Group 1:
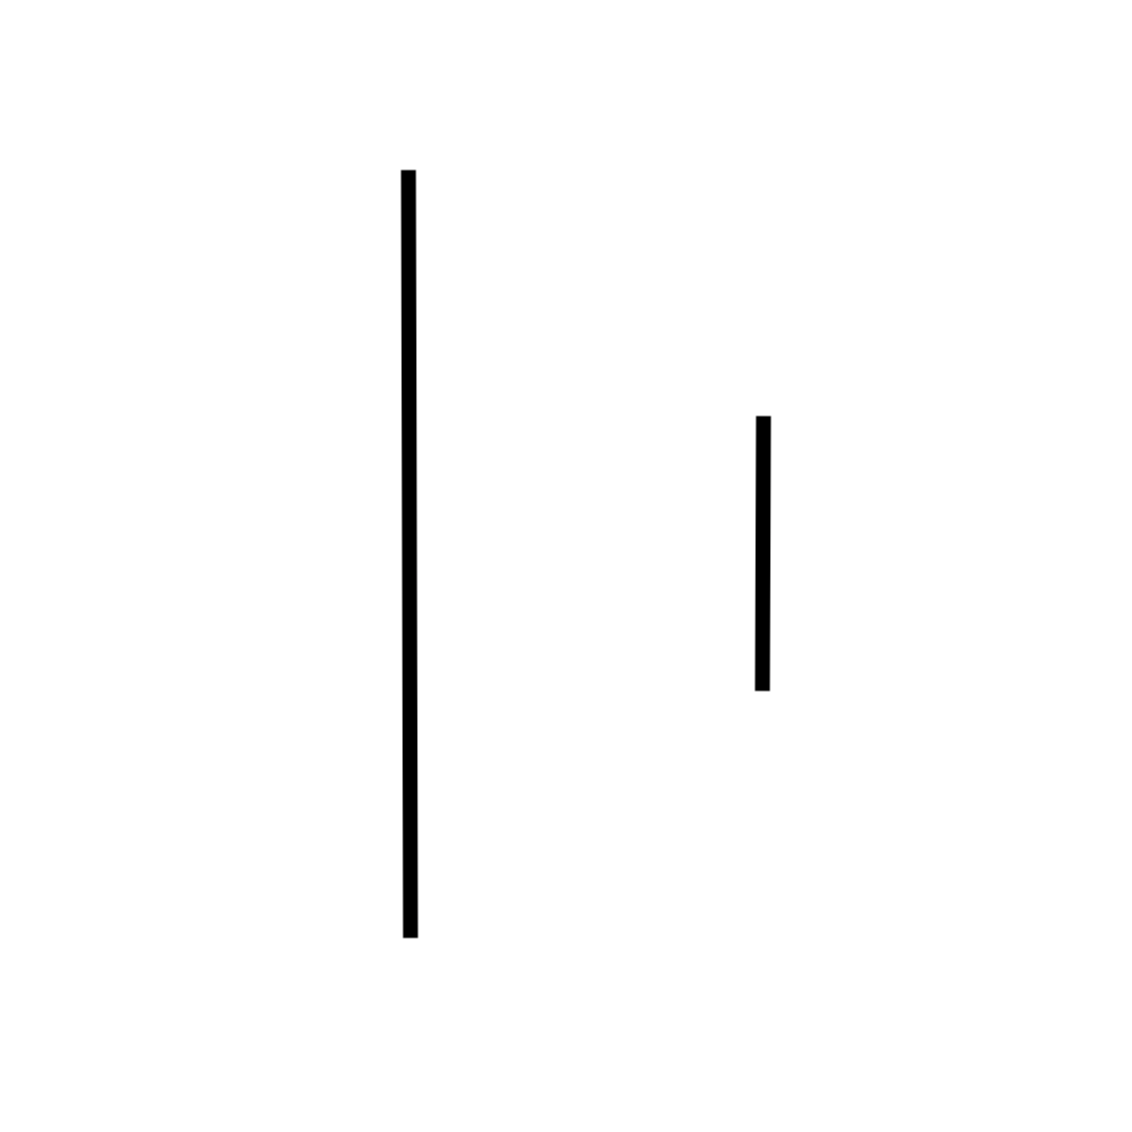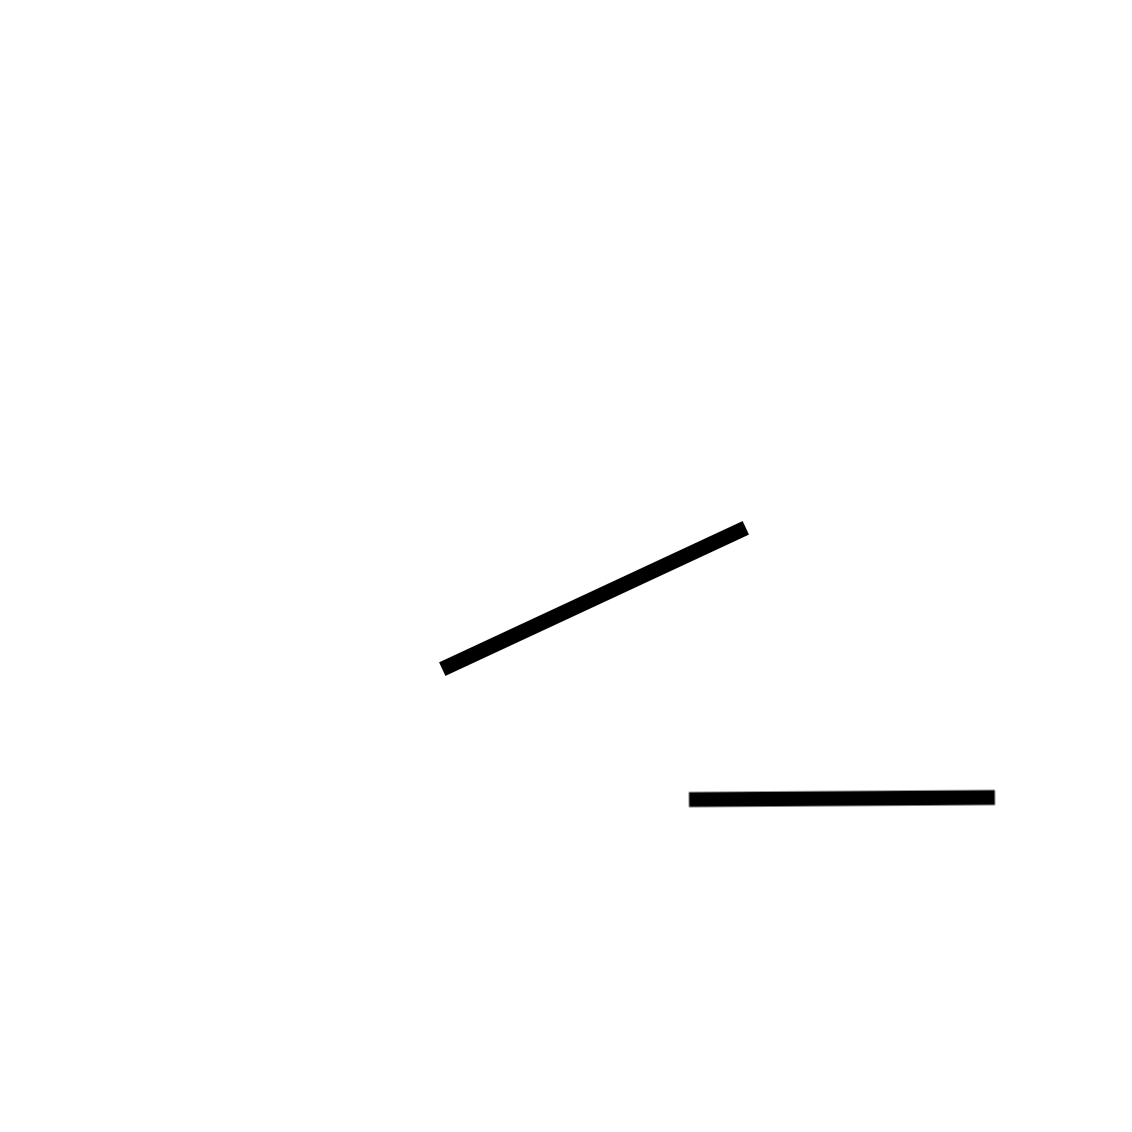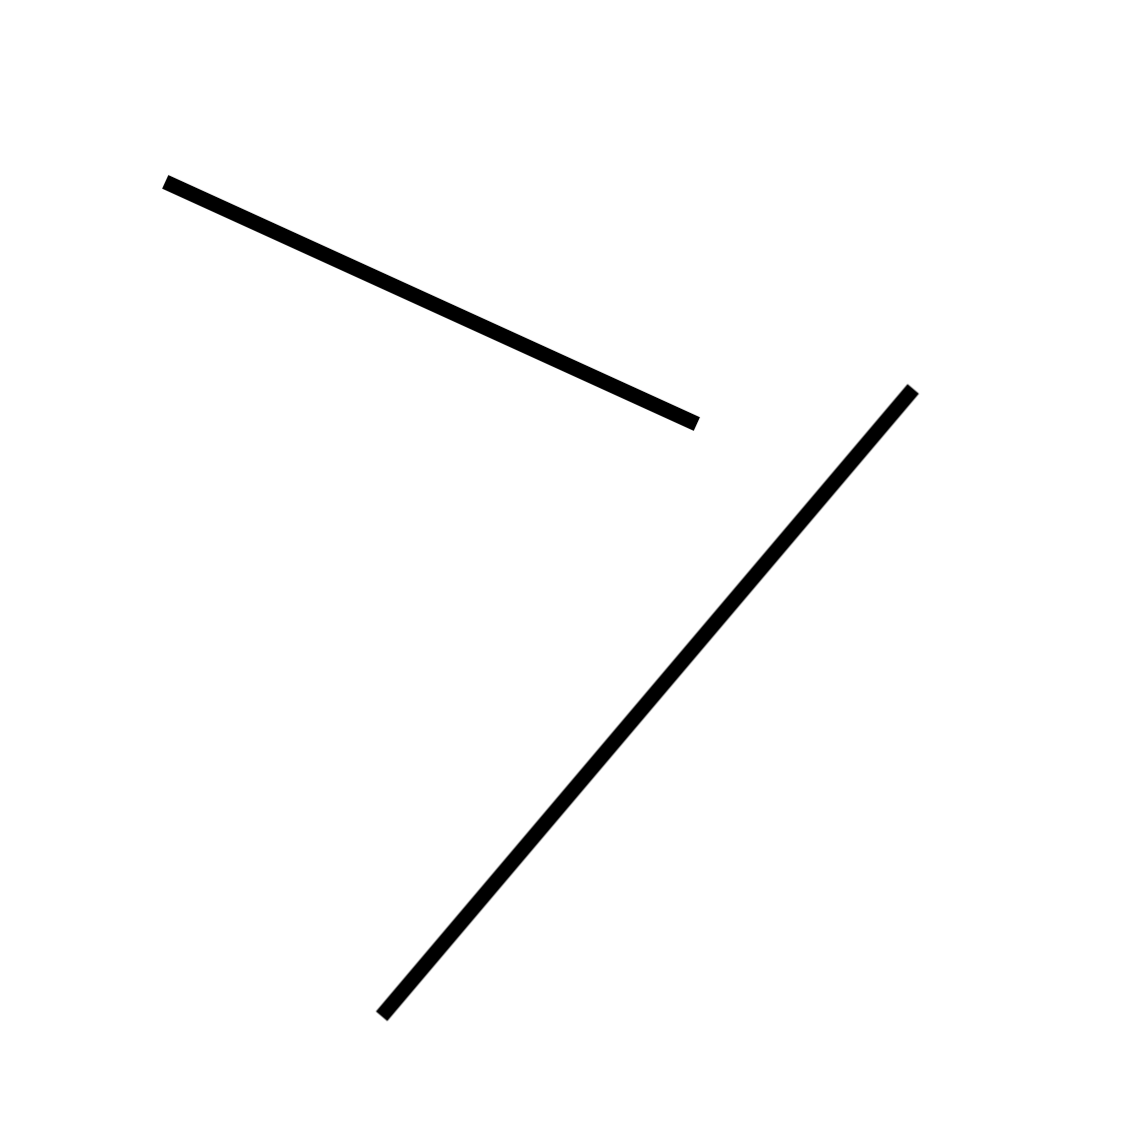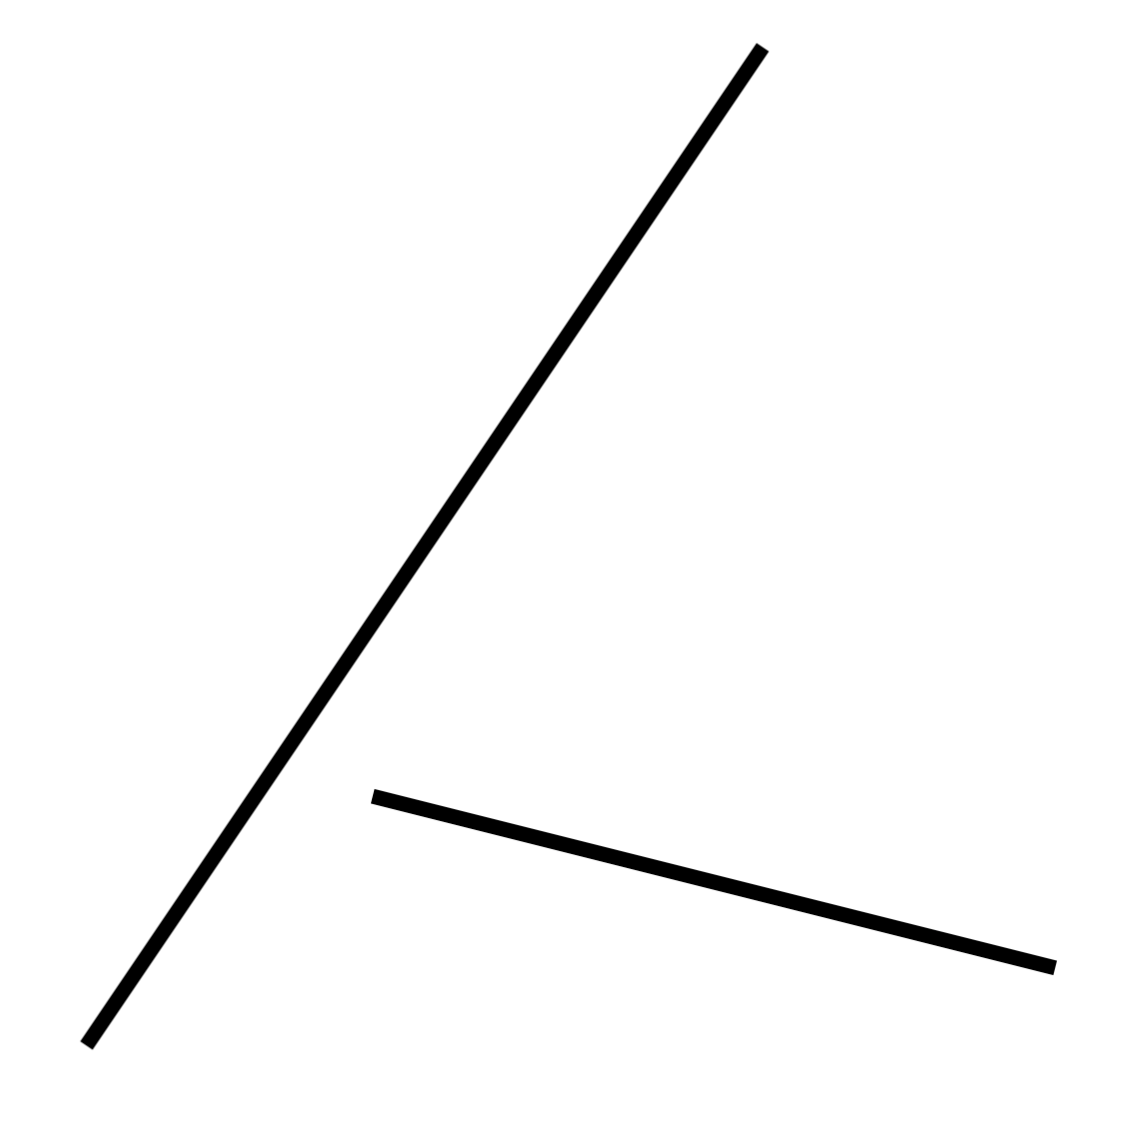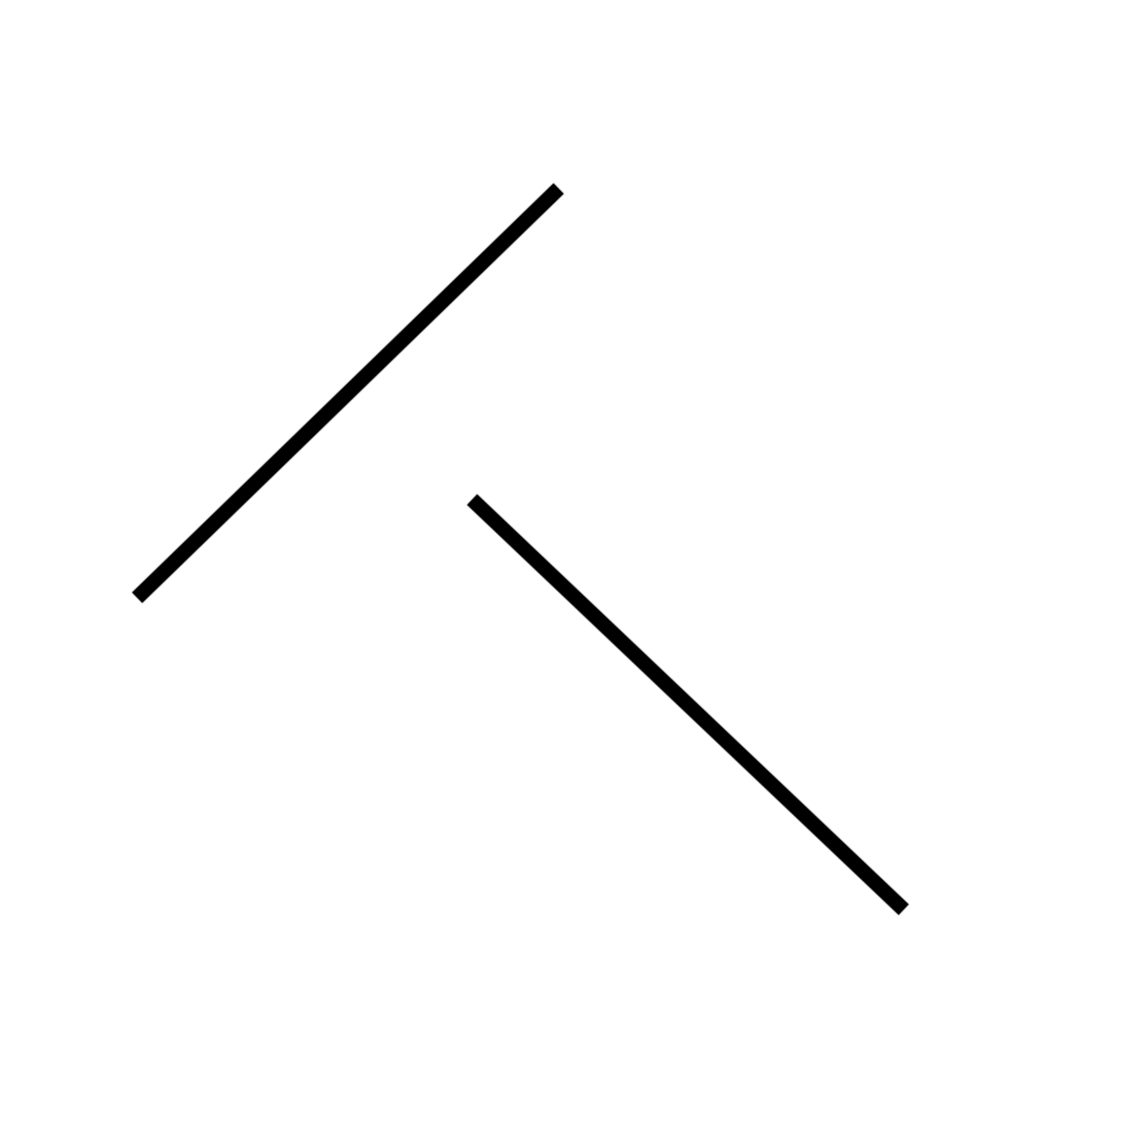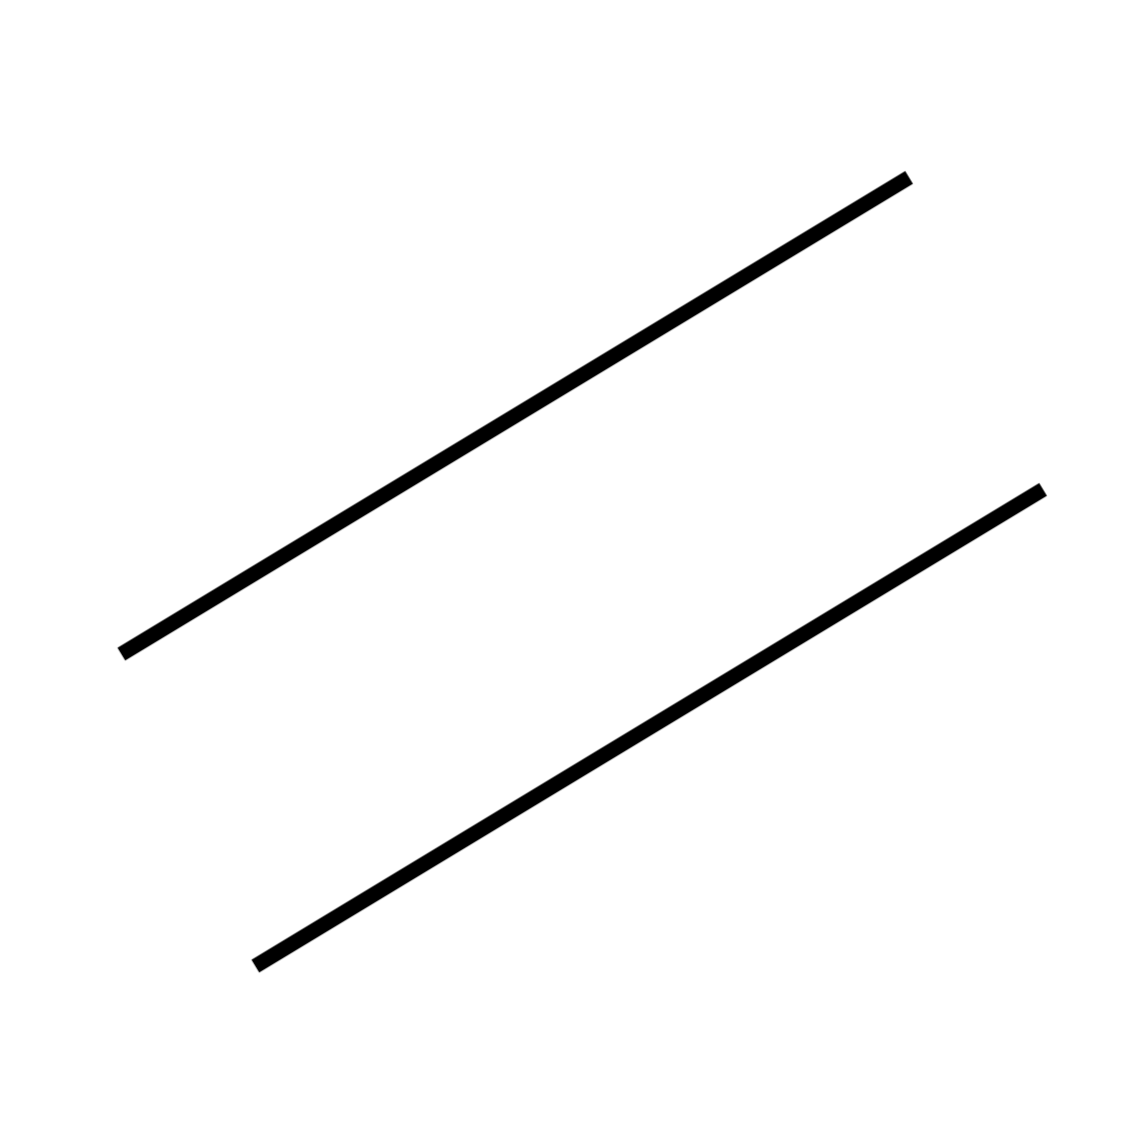
Group 2:
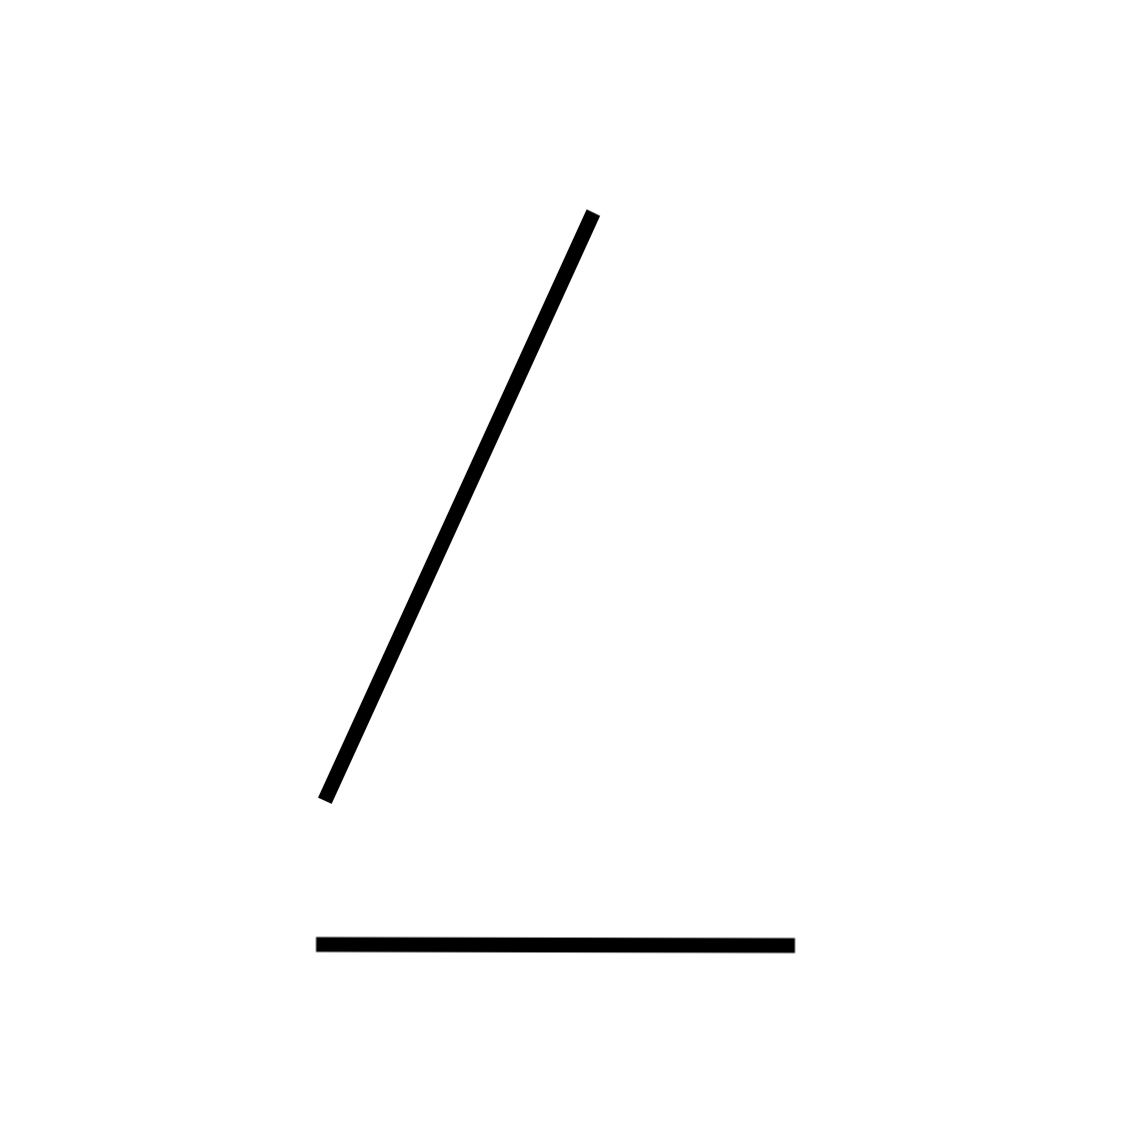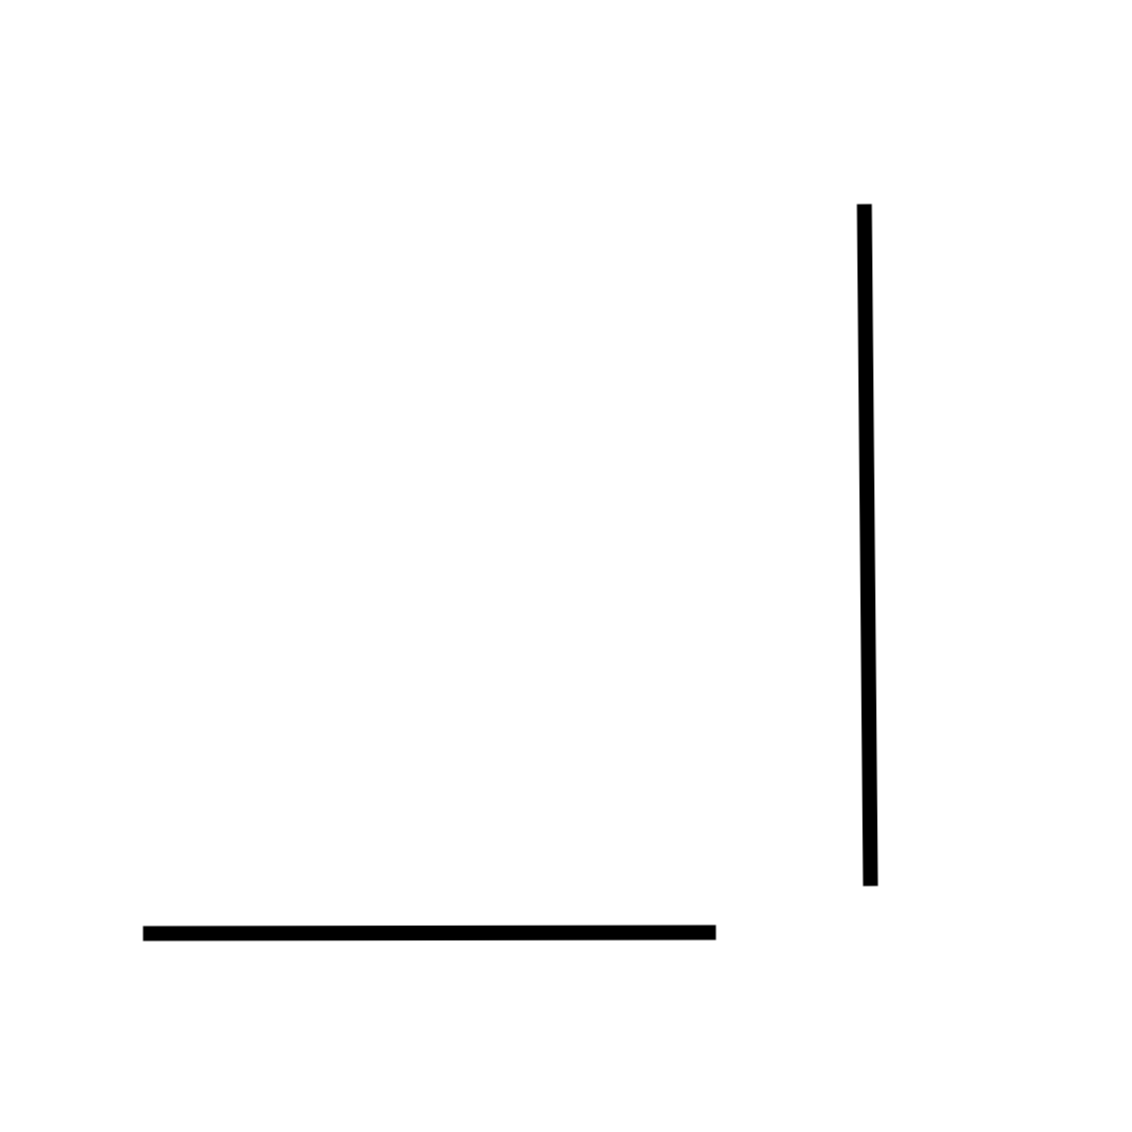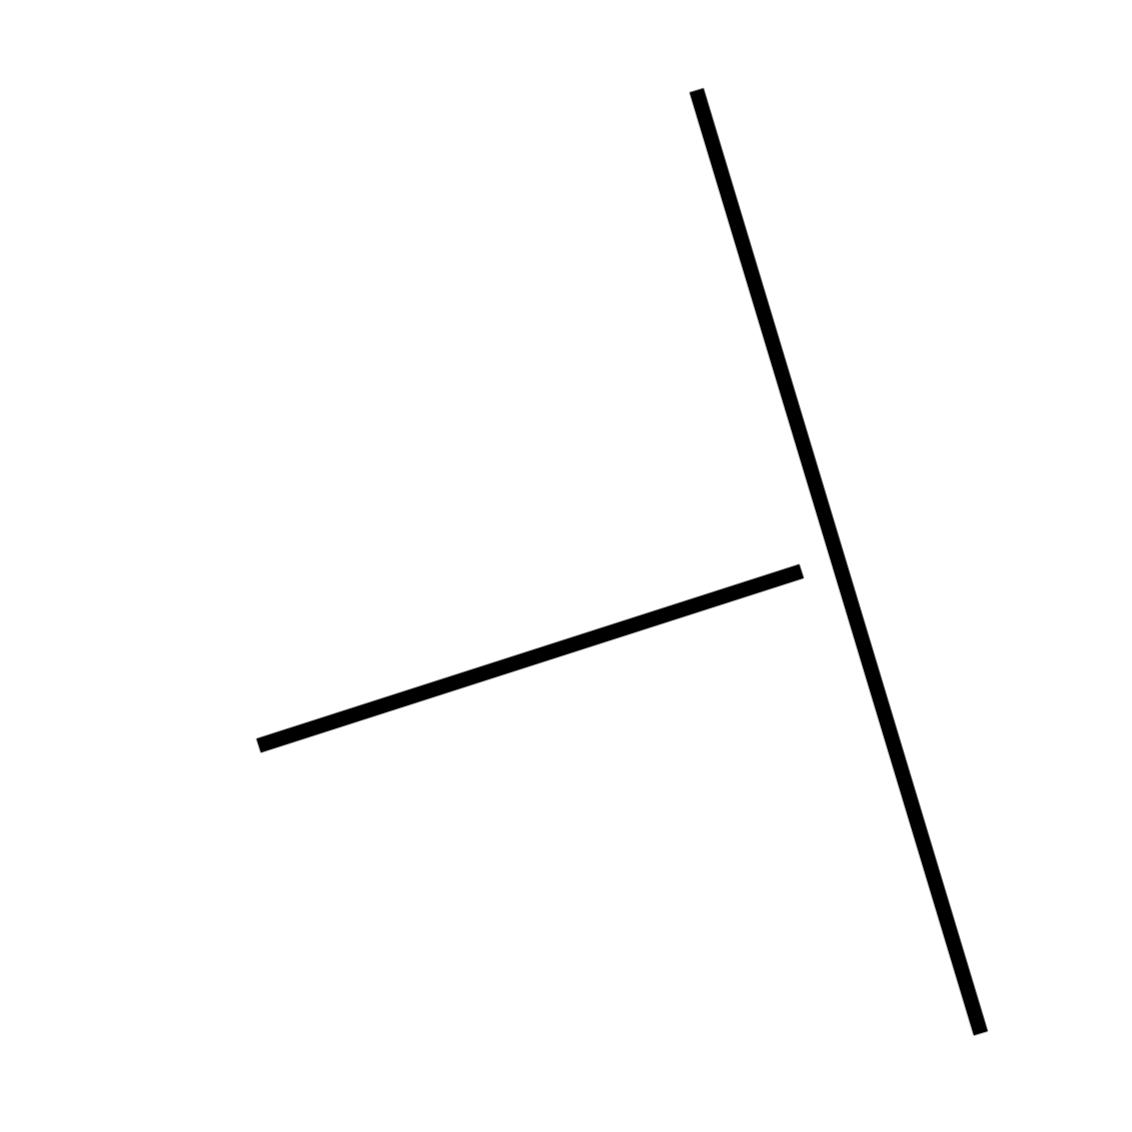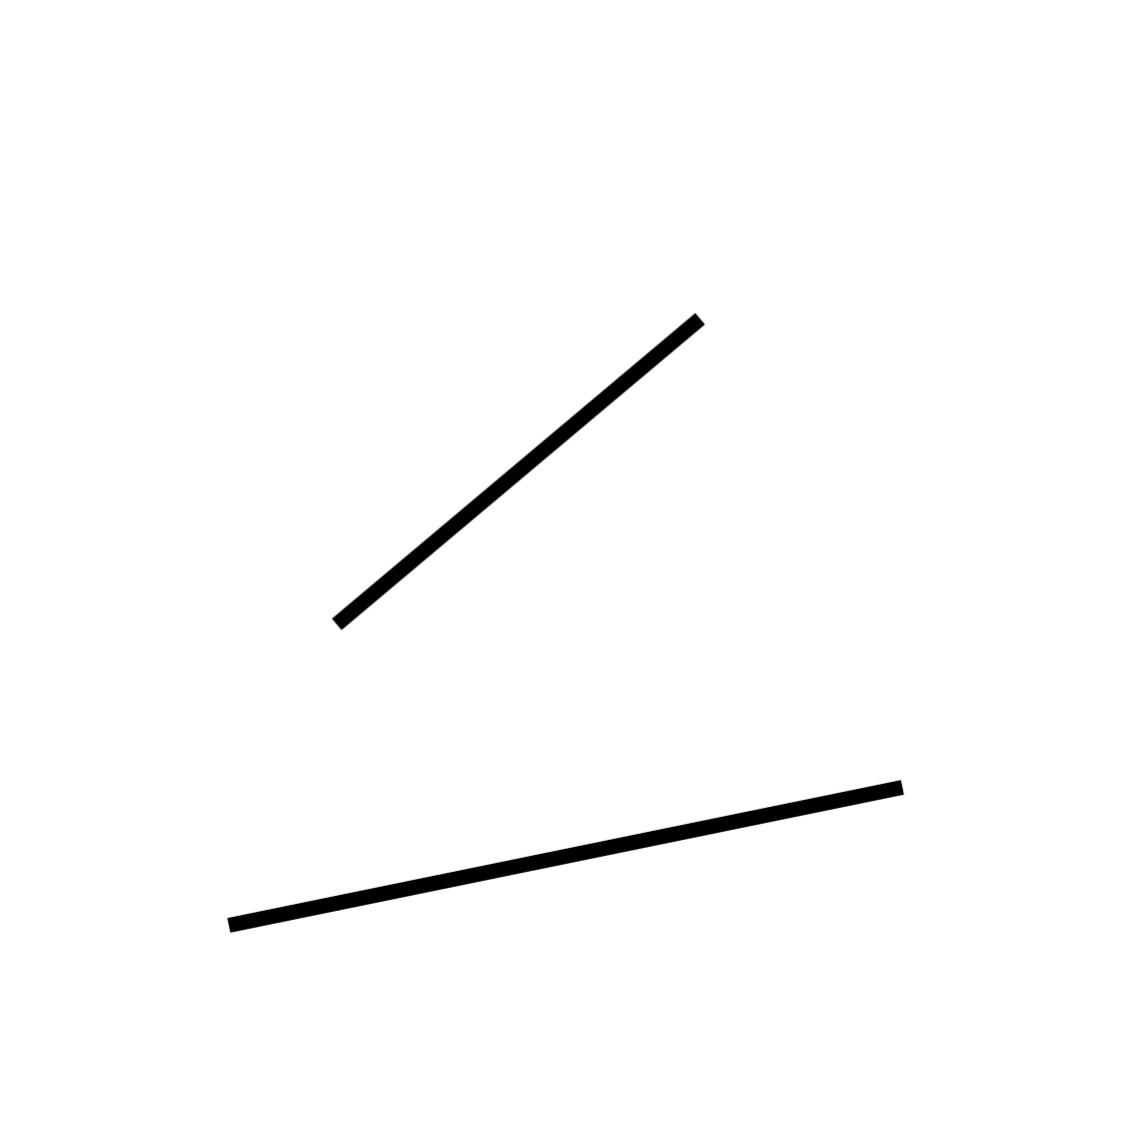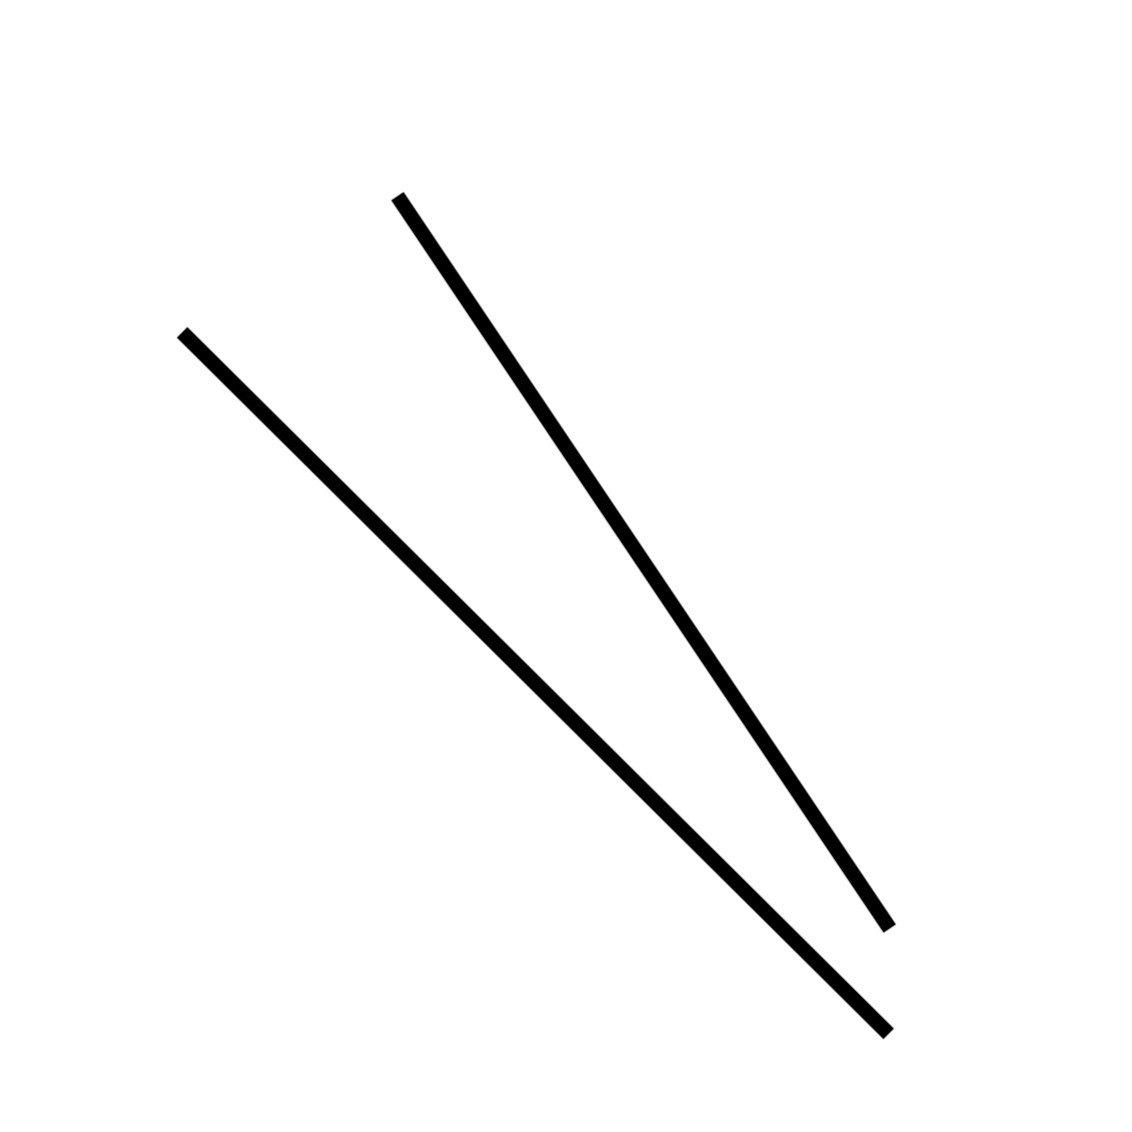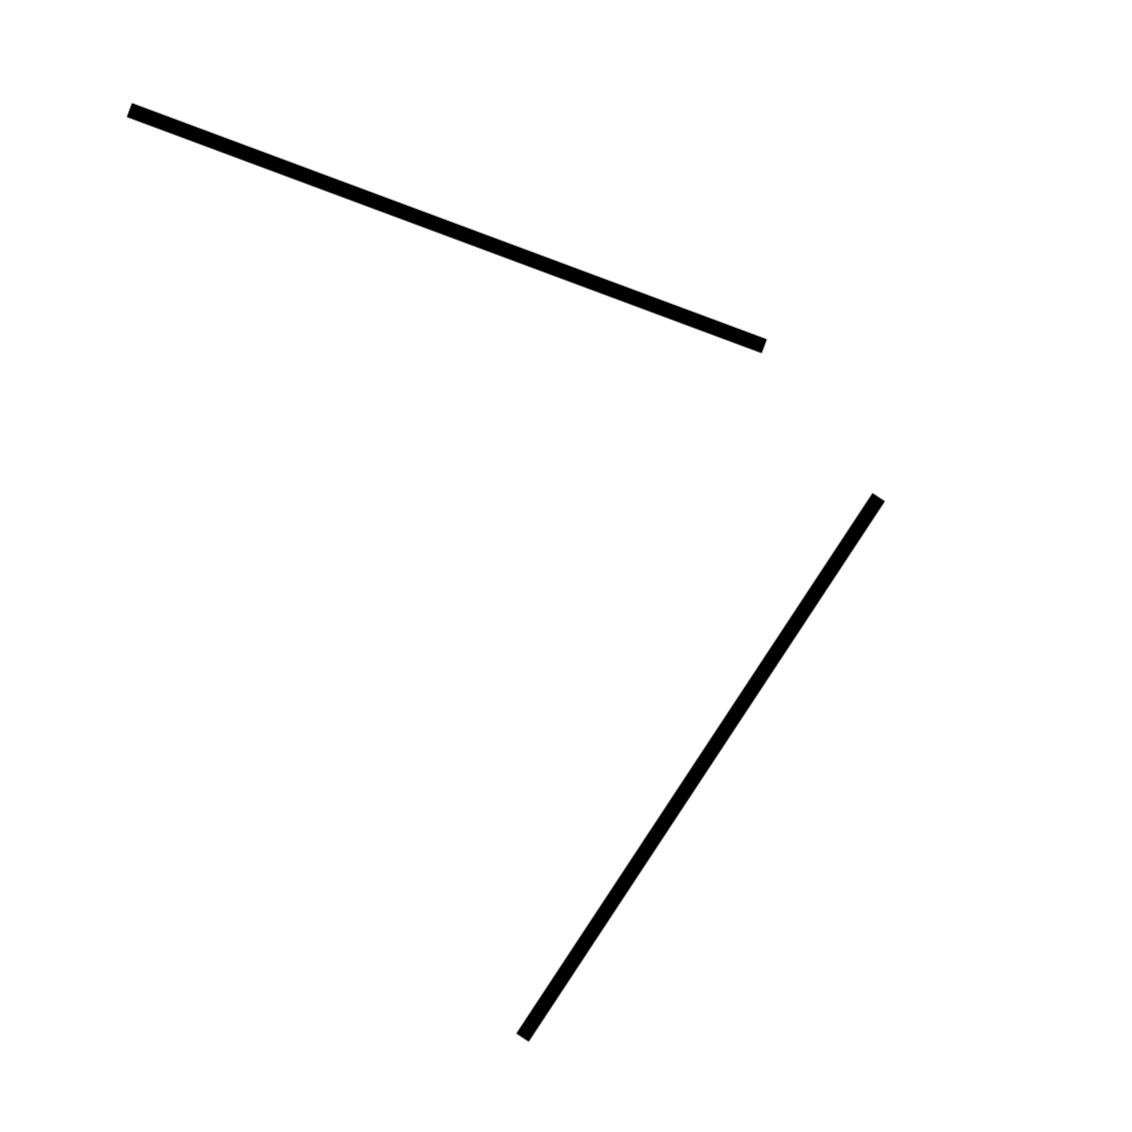
Rule separating the two groups: Equal horizontal length vs. not
Concepts: projection
Comments: All examples in this Problem are pairs of straight line segments.

This problem communicates the idea of projected distance, in this case from 2D to 1D (x-axis).
Author: Leo Crabbe